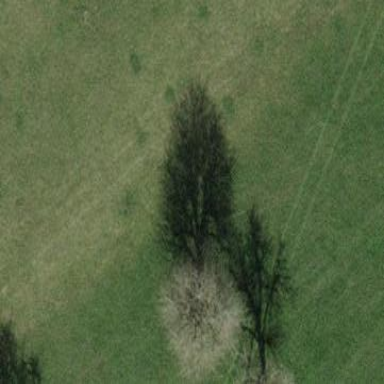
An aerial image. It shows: Orchard.